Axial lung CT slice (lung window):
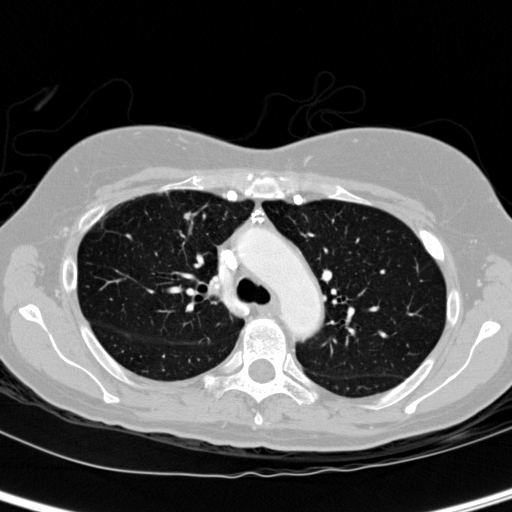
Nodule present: yes
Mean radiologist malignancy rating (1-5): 2.667